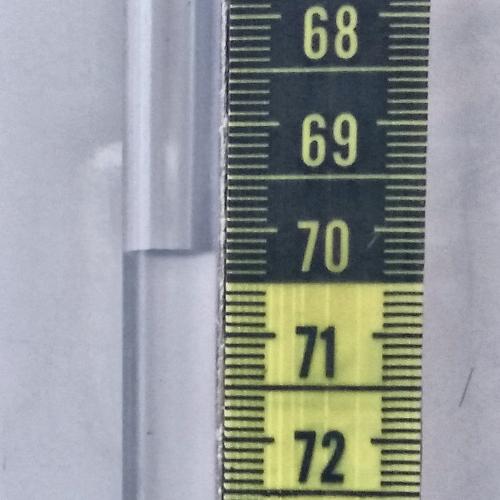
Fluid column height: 70.2 cm